Interaction volume radius: 5 \u00c5
Interaction volume height: 20 \u00c5
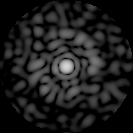
Disorder parameter: 0.8515